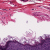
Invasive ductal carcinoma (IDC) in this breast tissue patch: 0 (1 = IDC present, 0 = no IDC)